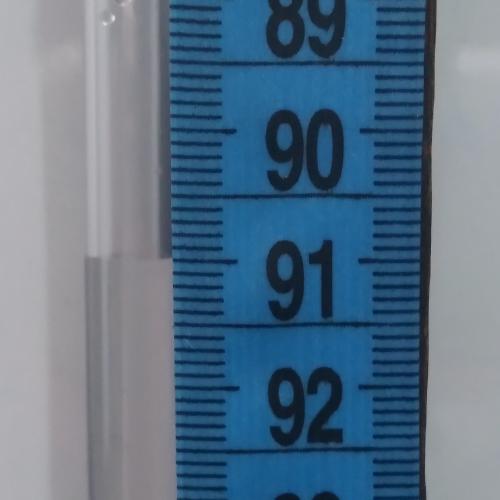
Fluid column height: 91.0 cm